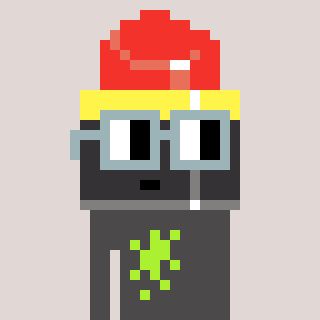
a pixel art character with square dark gray glasses, a lipstick-shaped head and a grayscale-colored body on a warm background